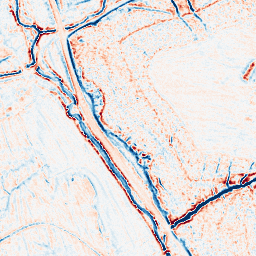
Category: edge_preserving
Decomposition family: bilateral
Decomposition parameters: d: 9
sigma_color: 25
sigma_space: 150
Upsampling method: regularized
Upsampling parameters: scale: 2
lambda_reg: 0.001
Upsampling scale: 2